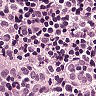
Metastatic tissue present: no